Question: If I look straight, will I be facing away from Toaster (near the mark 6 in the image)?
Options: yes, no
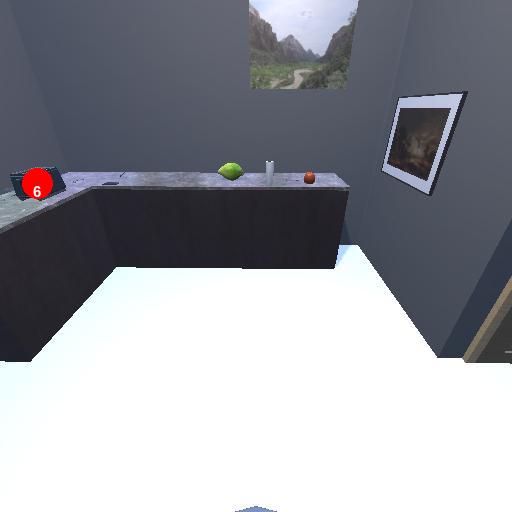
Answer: yes